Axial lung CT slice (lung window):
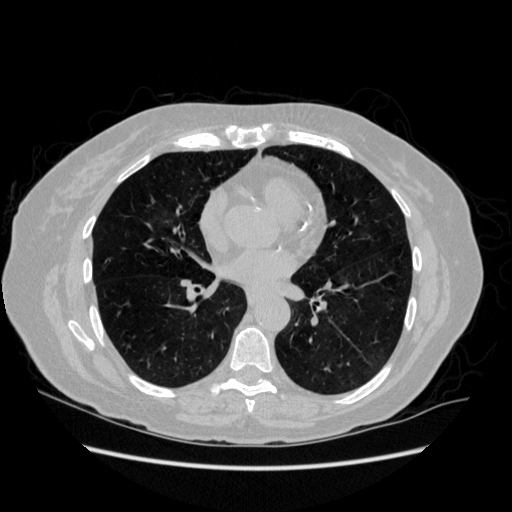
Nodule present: no